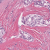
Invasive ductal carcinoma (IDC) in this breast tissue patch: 1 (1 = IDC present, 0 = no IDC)